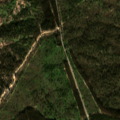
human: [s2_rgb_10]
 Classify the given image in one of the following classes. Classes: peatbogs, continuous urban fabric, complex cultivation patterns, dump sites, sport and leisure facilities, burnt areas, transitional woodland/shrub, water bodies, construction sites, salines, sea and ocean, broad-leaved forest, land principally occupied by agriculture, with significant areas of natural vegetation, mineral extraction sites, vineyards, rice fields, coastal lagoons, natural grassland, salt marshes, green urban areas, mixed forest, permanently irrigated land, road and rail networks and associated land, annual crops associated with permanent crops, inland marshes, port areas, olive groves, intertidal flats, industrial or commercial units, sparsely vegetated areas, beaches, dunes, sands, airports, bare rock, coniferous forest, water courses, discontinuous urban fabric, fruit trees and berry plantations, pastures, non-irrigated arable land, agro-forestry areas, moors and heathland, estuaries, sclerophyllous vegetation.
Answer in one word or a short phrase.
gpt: broad-leaved forest, mixed forest, transitional woodland/shrub